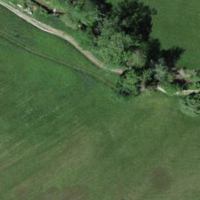
EUNIS habitat code: 16
Species observed at this site:
Gryllus campestris